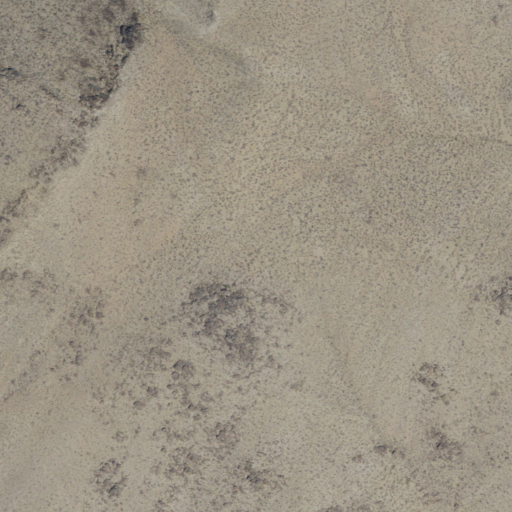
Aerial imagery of ridge(s) in California named Crystal Ridge containing grassland and shrub